Question: My build cannot pick up some of the projects in my application.
They are stored in their own projects in TFS source control.
I group them together in the Edit Build workspace;
These are the mappings:

The Build Agent folder does not let me simply put '$(SourceDir)'. What is the impact of appending a folder name at the end as above?
How do I get the Build Agent to pick up the projects from the correct folder locations?
Currently I get these error messages;
'''
8 error(s), 3 warning(s)
$/STAS/Timesheet/Timesheet/Timesheet.sln - 8 error(s), 3 warning(s), View Log File
C:\Builds\STAS\Timesheet\Sources\Timesheet\Timesheet.sln.metaproj: The project file "C:\Builds\STAS\Timesheet\Sources\Timesheet\..\..\..\..\StandardClassLibrary\StandardClassLibrary\StandardClassLibrary.csproj" was not found.
C:\Builds\STAS\Timesheet\Sources\Timesheet\Timesheet.sln.metaproj: The project file "C:\Builds\STAS\Timesheet\Sources\Timesheet\..\..\..\EmailMessageRecord\EmailMessageRecord\EmailMessageRecord.csproj" was not found.
'''
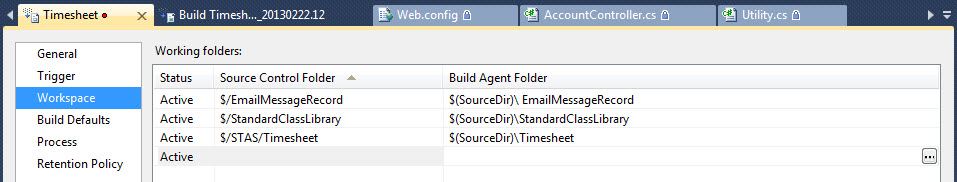
Answer: This is exactly how the feature is meant to be used. The '$(Sourcedir)' macro is replaced by the Build Agent path (as configured on the Build Agent):

Whichever path is configured here is placed into '$(Sourcedir)' and whatever you additionally configure in the mapping is used to create the final destination.
So what happens is that these solutions will all be downloaded to their own sub directory under the build working directory. The only think you'll need to look out for is that relative paths between folders in source control or in your local mapping need to match up with the destination folder structure you choose int he build definition's workspace mapping.